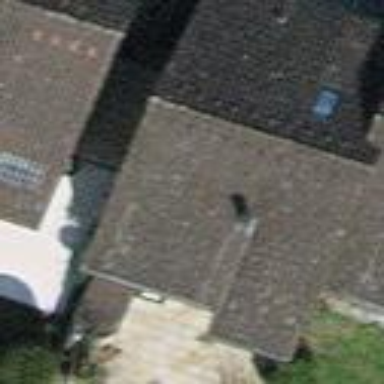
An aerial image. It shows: Terrace building.